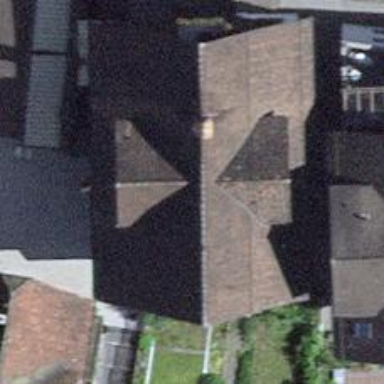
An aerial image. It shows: Restaurant.